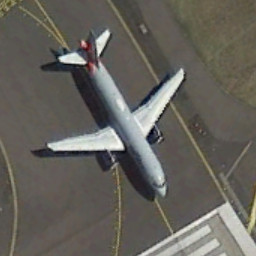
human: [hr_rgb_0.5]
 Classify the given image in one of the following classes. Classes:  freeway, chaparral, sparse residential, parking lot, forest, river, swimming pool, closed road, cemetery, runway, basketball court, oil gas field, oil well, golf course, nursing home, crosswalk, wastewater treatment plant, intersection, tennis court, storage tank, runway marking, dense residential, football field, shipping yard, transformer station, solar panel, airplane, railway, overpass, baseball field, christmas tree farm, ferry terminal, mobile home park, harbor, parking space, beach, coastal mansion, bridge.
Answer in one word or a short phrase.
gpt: airplane